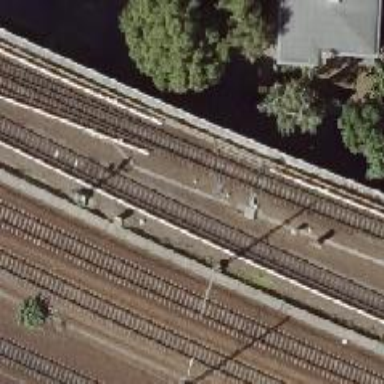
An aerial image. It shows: Railway switch with the turnout on the left side.